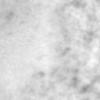
Label: no_change